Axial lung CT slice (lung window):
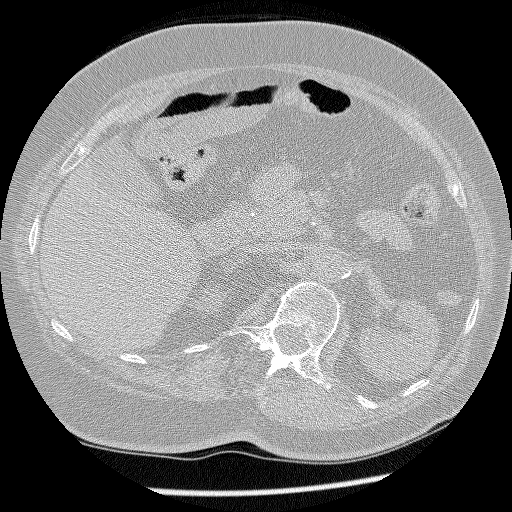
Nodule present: no